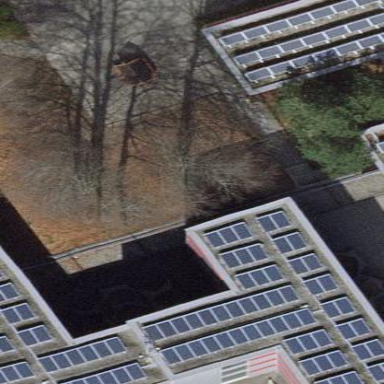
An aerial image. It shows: View of roof of building.